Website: walmart
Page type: orders-overview
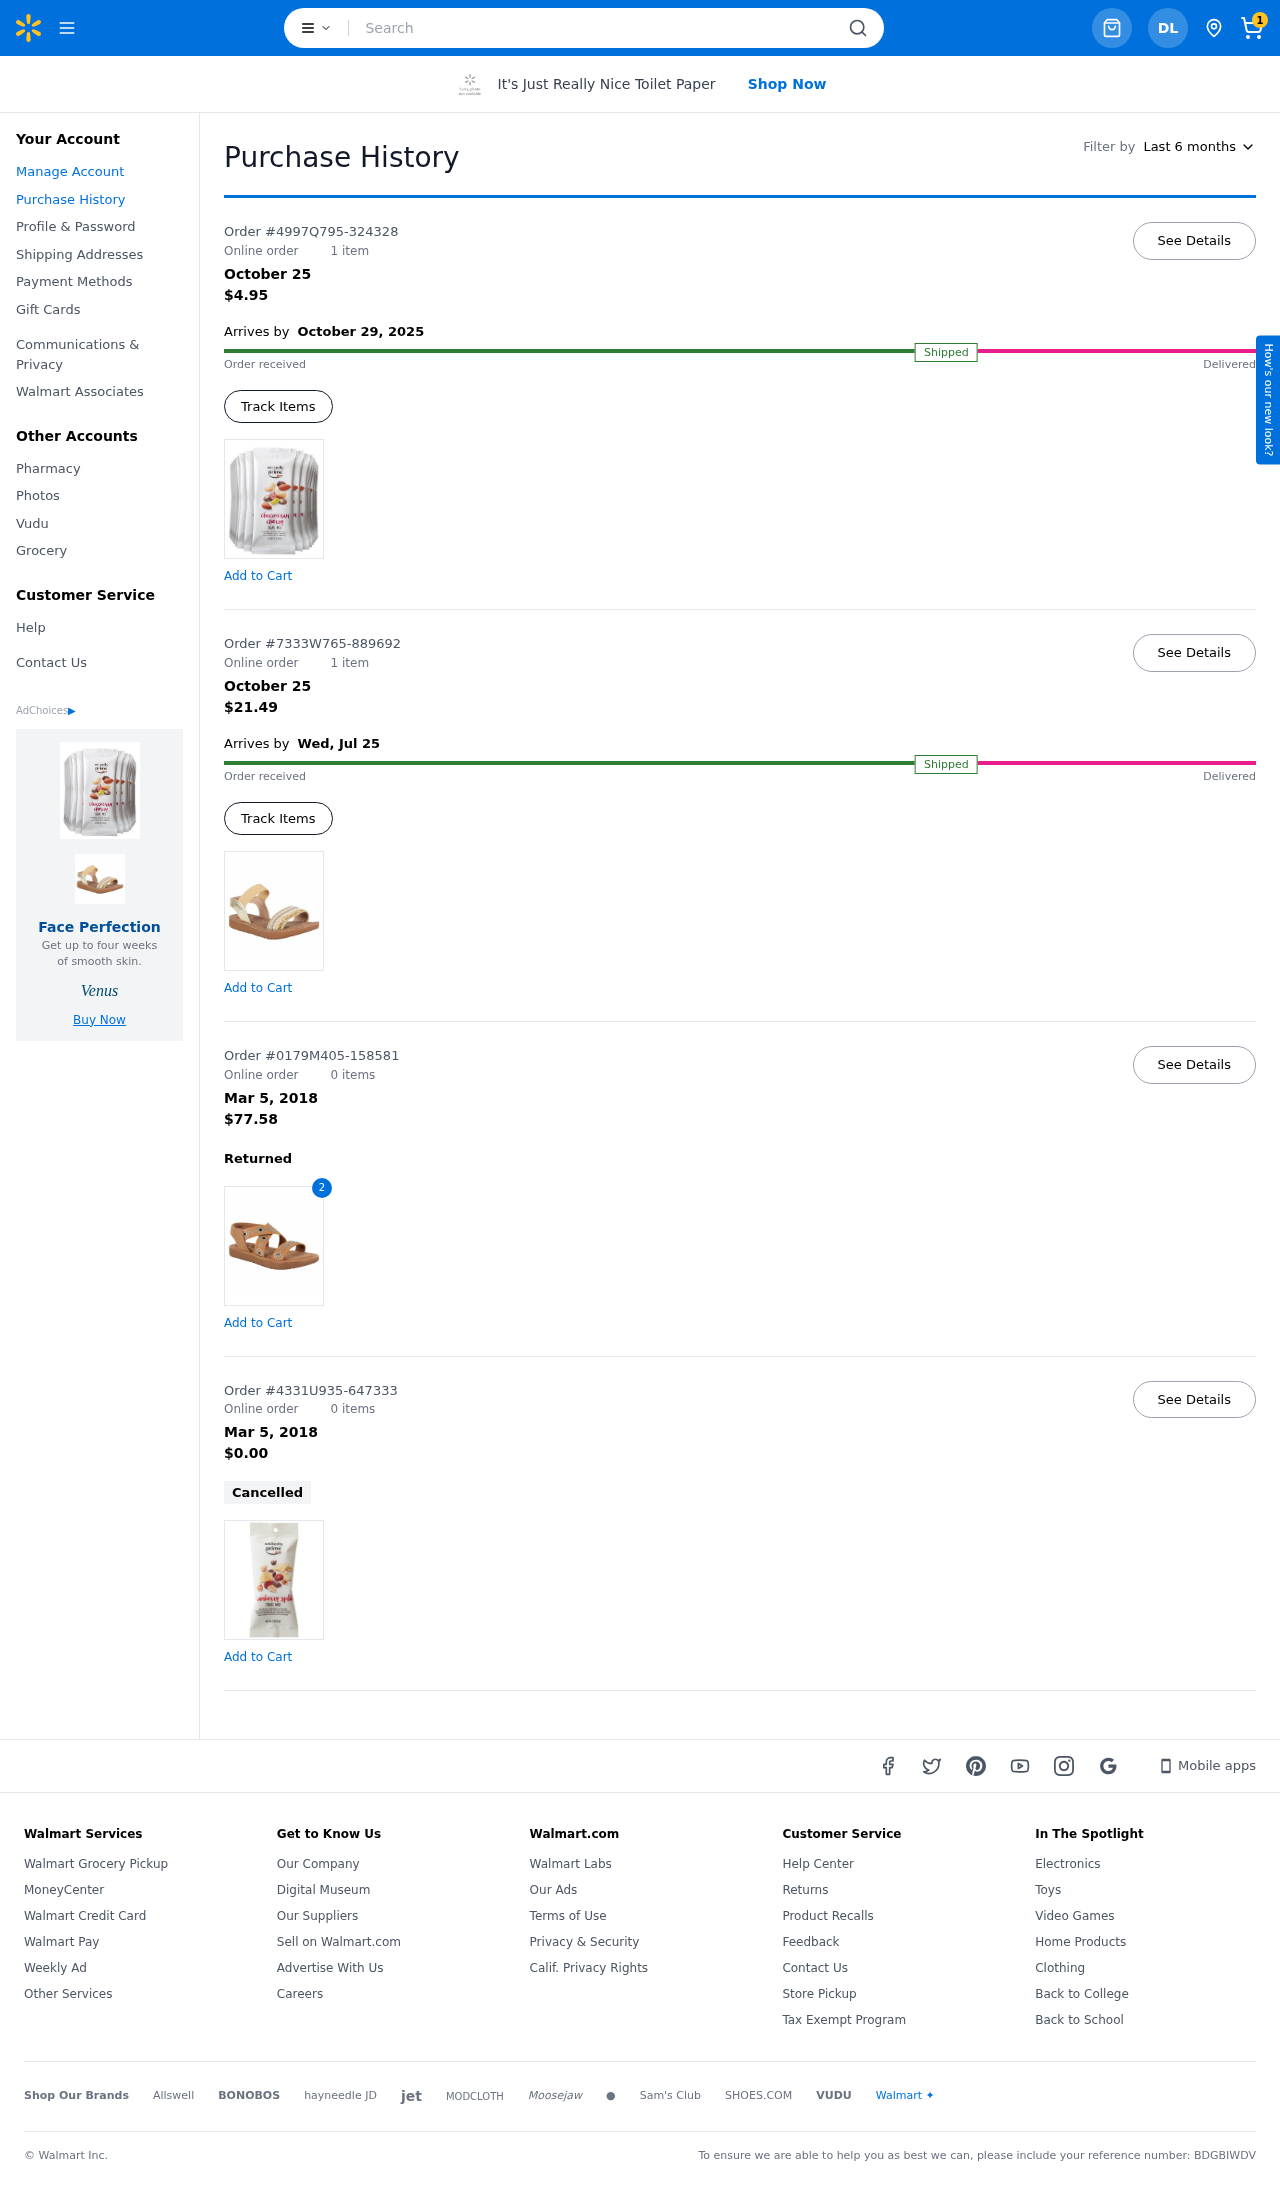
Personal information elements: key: PII_INITIALS
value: DL
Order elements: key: ORDER_NUM_ITEMS
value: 1
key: ORDER1_ID
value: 4997Q795-324328
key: ORDER1_NUM_ITEMS
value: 1 item
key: ORDER1_DATE
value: October 25
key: ORDER1_TOTAL
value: $4.95
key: ORDER1_DELIVERY_DATE
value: October 29, 2025
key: ORDER2_ID
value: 7333W765-889692
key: ORDER2_NUM_ITEMS
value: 1 item
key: ORDER2_DATE
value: October 25
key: ORDER2_TOTAL
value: $21.49
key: ORDER2_DELIVERY_DATE
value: Wed, Jul 25
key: ORDER3_ID
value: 0179M405-158581
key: ORDER3_NUM_ITEMS
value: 0 items
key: ORDER3_DATE
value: Mar 5, 2018
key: ORDER3_TOTAL
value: $77.58
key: ORDER3_ITEM_QTY
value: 2
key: ORDER4_ID
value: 4331U935-647333
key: ORDER4_NUM_ITEMS
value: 0 items
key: ORDER4_DATE
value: Mar 5, 2018
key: ORDER4_TOTAL
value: $0.00
Search elements: key: HEADER_SEARCH
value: Search